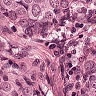
Metastatic tissue present: yes